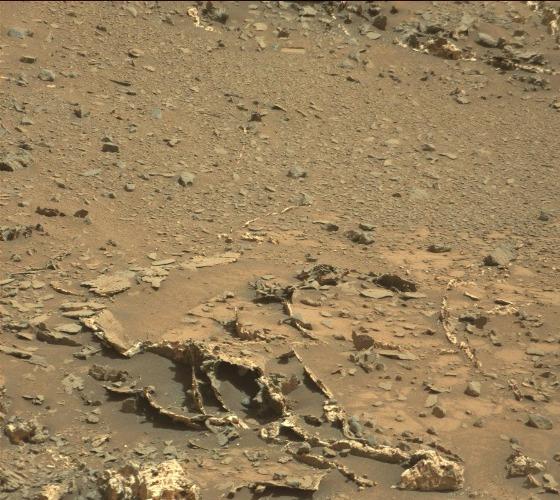
Terrain classes present: Bedrock, Gravel / Sand / Soil, Rock